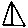
Label: triangle